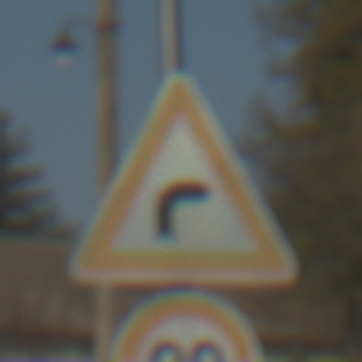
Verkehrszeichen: KurveRechts
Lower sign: Geschwindigkeit80
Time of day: MorningAfternoon
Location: Outdoor (Suburban)
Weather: PartlyCloudy
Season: NotSpecified
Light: Natural